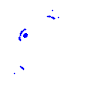
Particle: pion